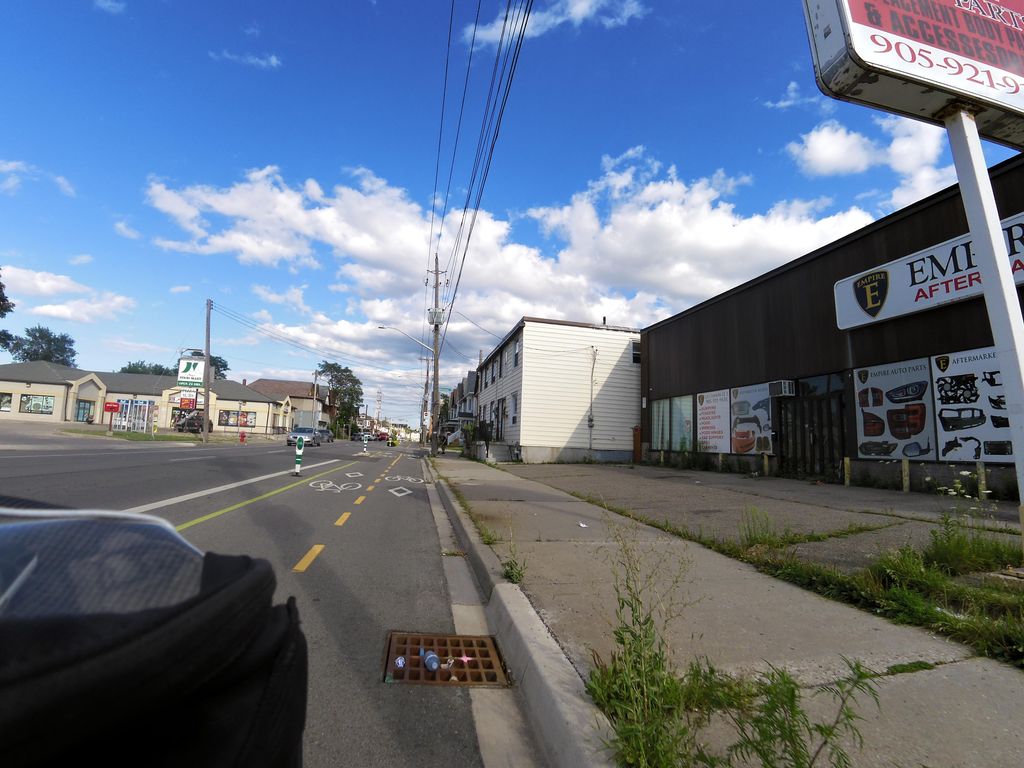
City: hamilton